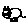
Label: cat